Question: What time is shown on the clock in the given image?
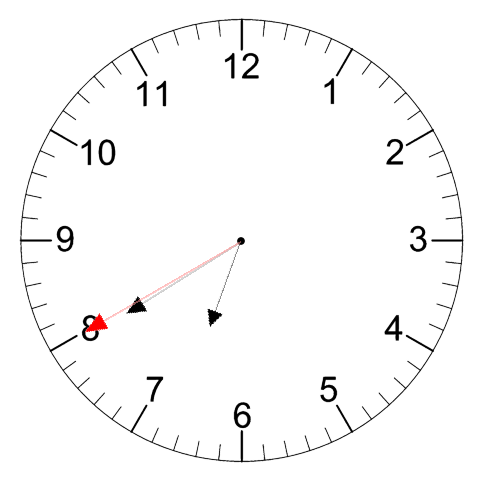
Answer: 06:39:40